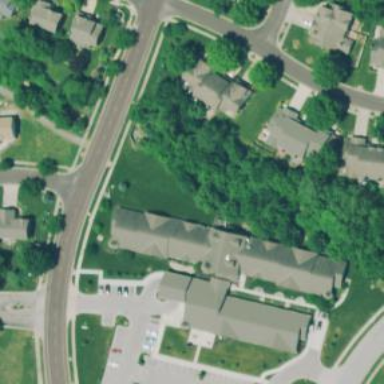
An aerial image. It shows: Building.